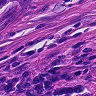
Metastatic tissue present: yes